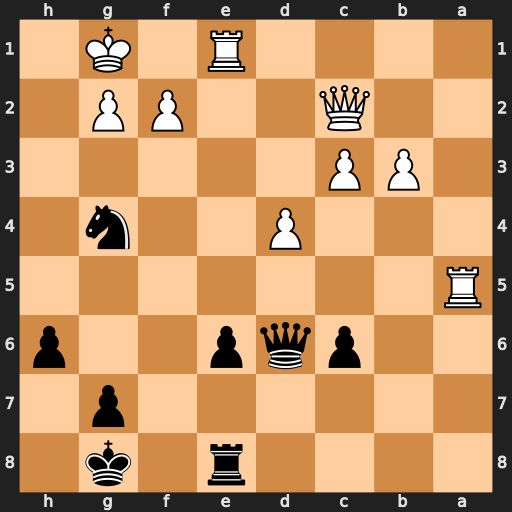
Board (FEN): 4r1k1/6p1/2pqp2p/R7/3P2n1/1PP5/2Q2PP1/4R1K1
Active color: b
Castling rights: -
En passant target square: -
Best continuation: Qh2+ Kf1 Rf8